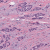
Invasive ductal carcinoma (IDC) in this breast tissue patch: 1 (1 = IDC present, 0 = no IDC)